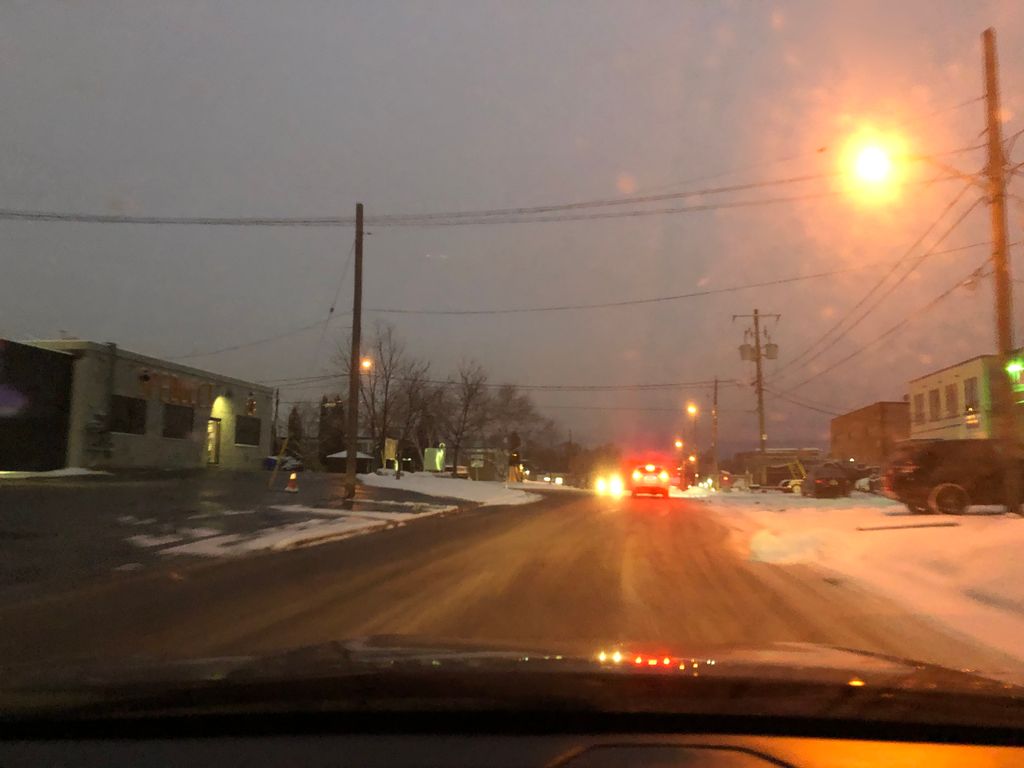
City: toronto